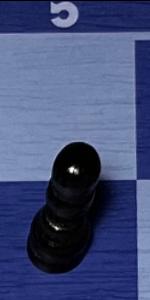
Label: Pawn_Black